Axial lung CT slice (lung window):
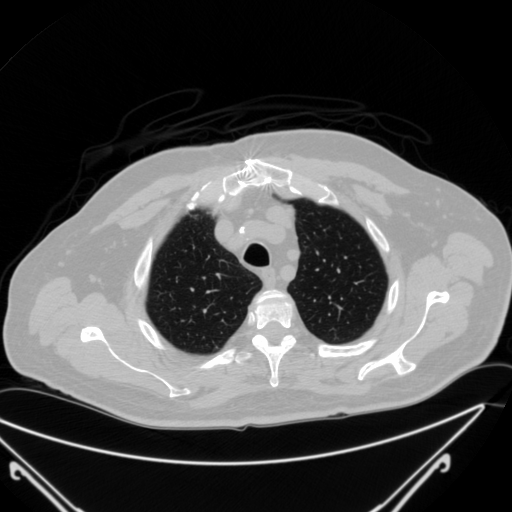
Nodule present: no